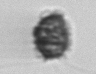
Label: Syracosphaera_pulchra